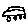
Label: car